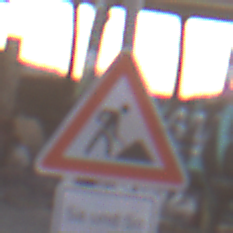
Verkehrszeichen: Arbeitsstelle
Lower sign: ZeitangabenMitBeschraenkungAufWochentage8
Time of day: SunriseSunset
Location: Outdoor (Suburban)
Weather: PartlyCloudy
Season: NotSpecified
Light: Natural